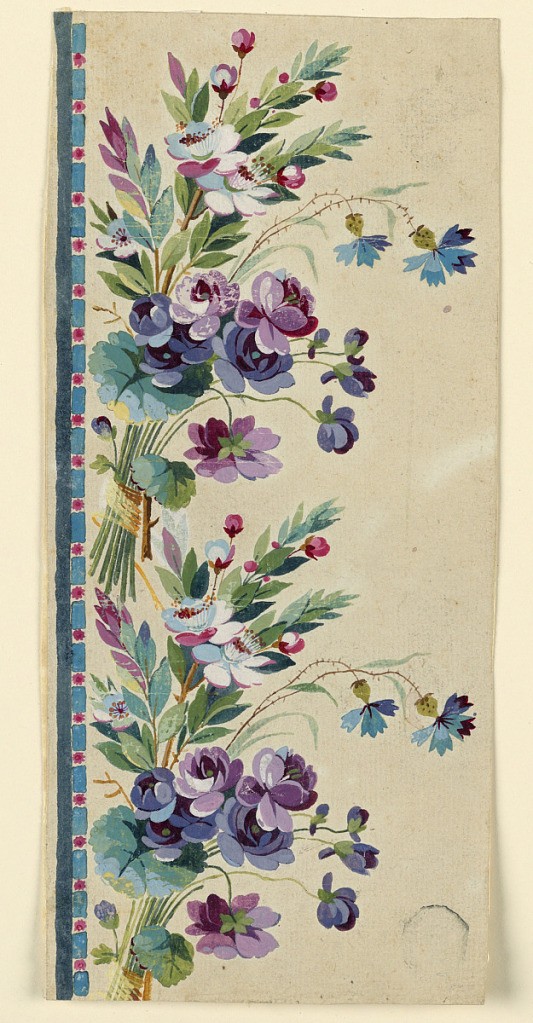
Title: Design for an Embroidered Vertical Border
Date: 1780–1800
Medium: Graphite, brush and gouache on paper
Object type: Drawing
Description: Similar scheme is 1920-36-30, but for the inner lateral strip which is replaced by a garland sloping around the bottom of the bunches.